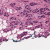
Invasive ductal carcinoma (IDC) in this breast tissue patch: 1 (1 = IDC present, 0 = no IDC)